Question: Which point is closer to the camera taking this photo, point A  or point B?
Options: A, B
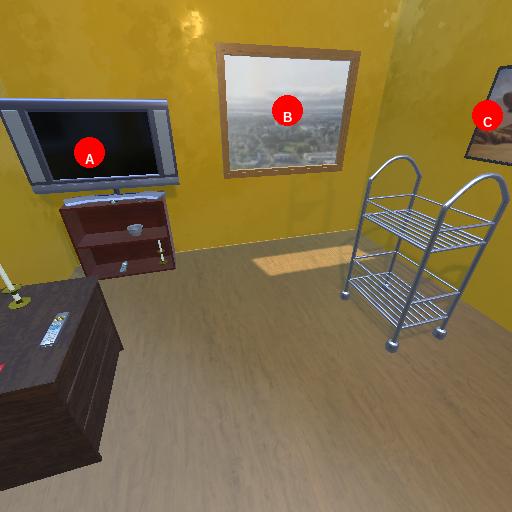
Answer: A